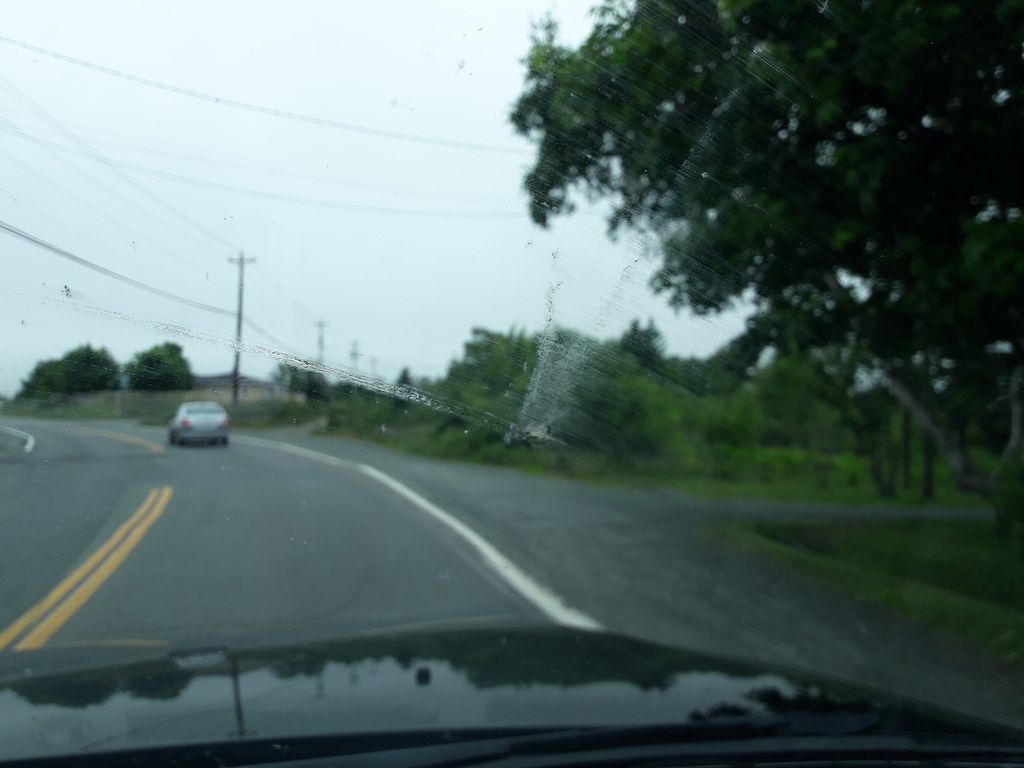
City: st_johns